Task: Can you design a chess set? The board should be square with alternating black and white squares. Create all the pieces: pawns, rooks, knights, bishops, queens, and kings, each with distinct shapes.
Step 3623:
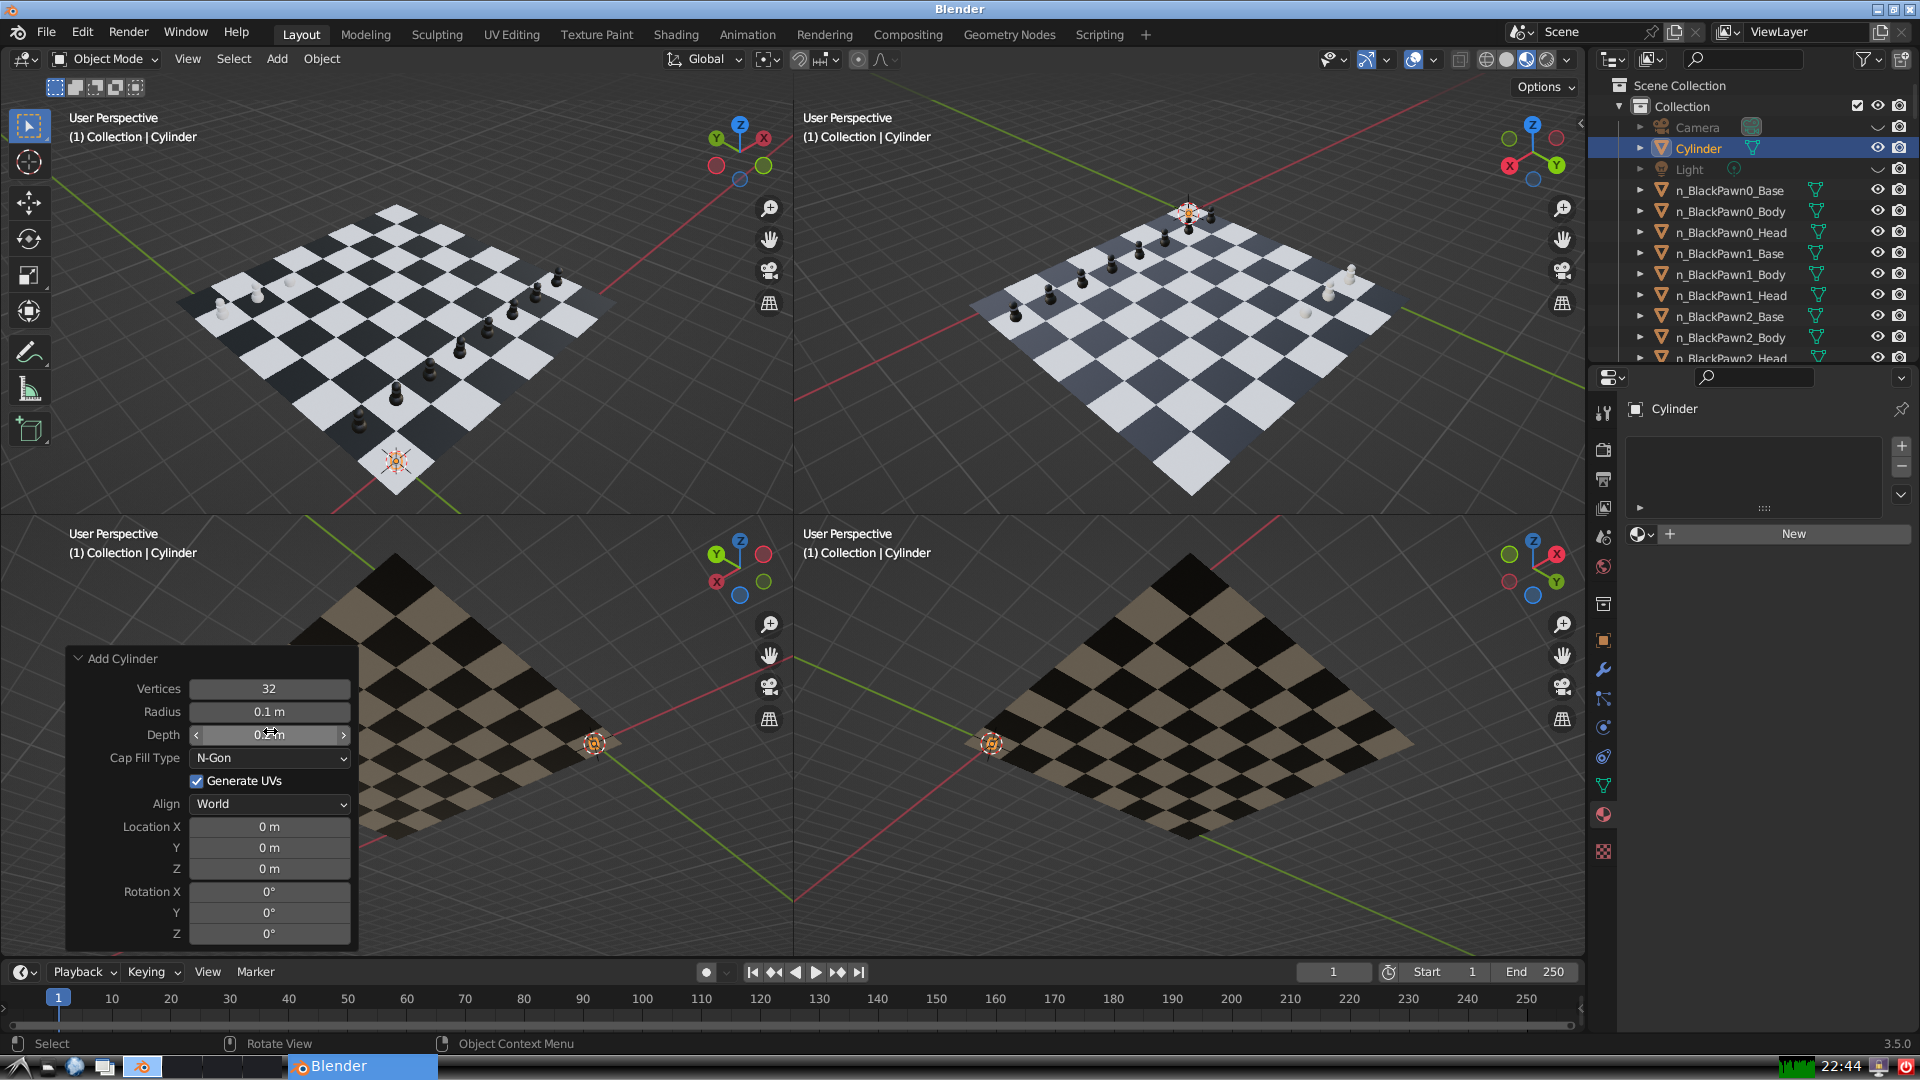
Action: {"mouse_move": [270, 824]}